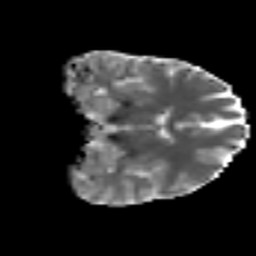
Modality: MD
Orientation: coronal
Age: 32
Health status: ill
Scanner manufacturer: philips
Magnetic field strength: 3 T
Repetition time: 9 s
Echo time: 0.127 s